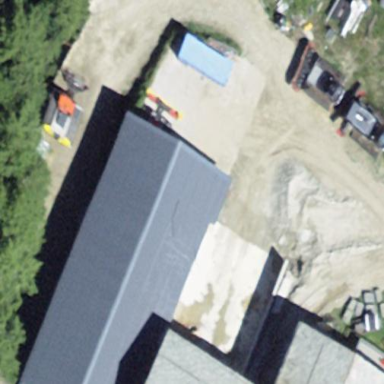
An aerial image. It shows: Shed building.